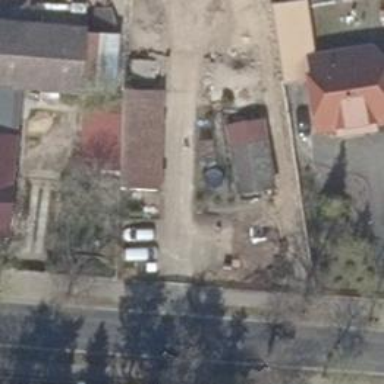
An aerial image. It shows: Driveway leading to service road.